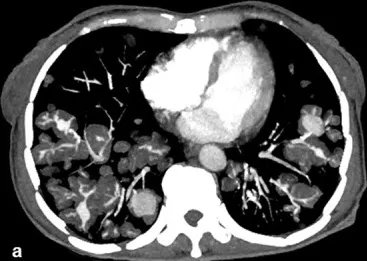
(a) Axial MIP image showing multiple masses, scattering in both lungs and surrounding segmental/subsegmental branches of pulmonary arteries, and multiple PAPs.
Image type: radiology (ct)